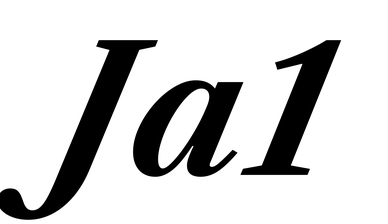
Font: LibreCaslonText-Italic_Bold_Italic